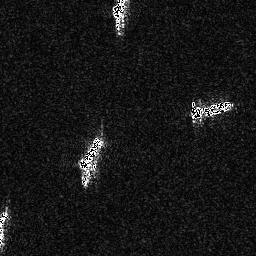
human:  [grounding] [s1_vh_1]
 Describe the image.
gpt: In the satellite image, there is  <ref>1 medium ship </ref> <box>[[29, 52, 40, 66, 0]]</box> located at center,  <ref>1 medium ship </ref> <box>[[73, 38, 91, 46, 0]]</box> located at right,  <ref>1 medium ship </ref> <box>[[43, 0, 50, 14, 0]]</box> located at top.